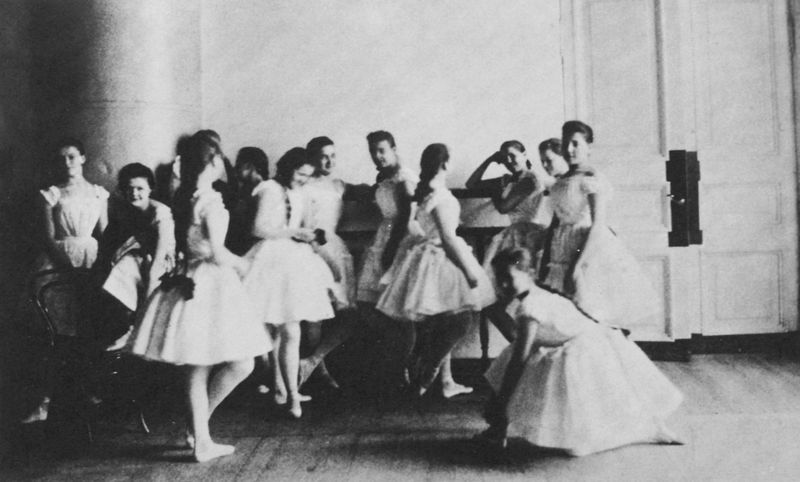
Titel: Eine Klasse der kaiserlichen Ballettschule, in der Tänzerinnen für das Mariinskij-(jetzt Kirow-) Theater ausgebildet wurden
Künstler: Russischer Photograph
Schlagwörter: gruppe, schatten, weiß, frauen, mädchen, bewegung, degas, elegant, grau, holz, kleider, licht, raum, schwarz, stuhl, tür, zimmer, gürtel, ball, rock, schleife, tanz, gesichter, jung, wand, arme, blicke, stehen, gruppenporträt, boden, haare, bühne, tanzen, tänzerin, tänzerinnen, beine, lächeln, taille, füße, ballet, ballett, fußboden, haltung, probe, röcke, schule, tutu, tüll, unterricht, zöpfe, übung, ballettschuhe, dielen, saal, taillen, vorbereitung, holzboden, zopf, foto, fotografie, photographie, kichern, lachen, bücken, schwarzweiß, knien, photo, kostüme, stange, kassettentür, aufnahme, klasse, studio, rücke, portäts, gruppenfoto, tänzeln, balettschule, bellettschule, tanzkleid